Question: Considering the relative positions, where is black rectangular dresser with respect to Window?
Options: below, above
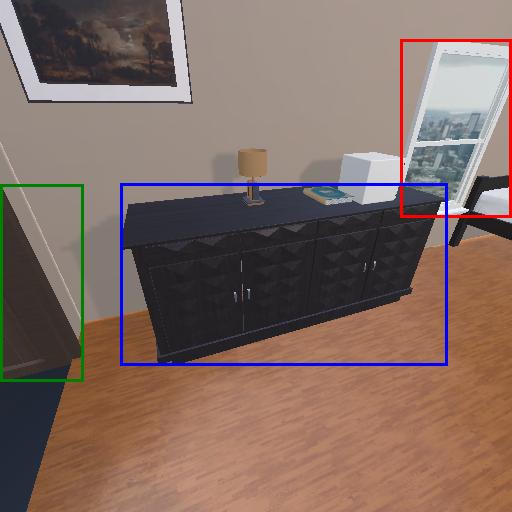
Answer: below